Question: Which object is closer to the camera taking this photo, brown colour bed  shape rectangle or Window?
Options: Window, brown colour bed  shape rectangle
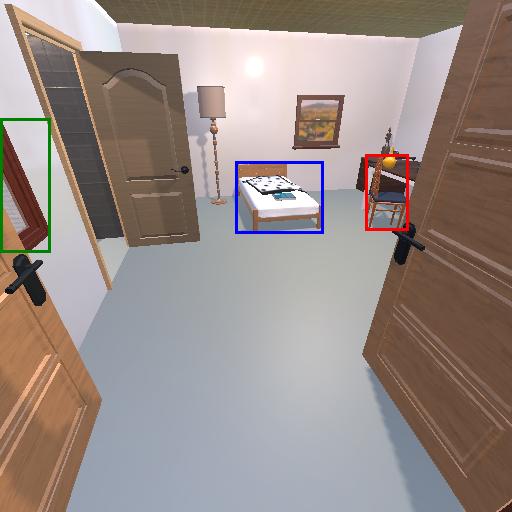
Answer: Window